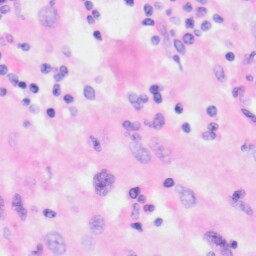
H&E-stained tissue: Kidney